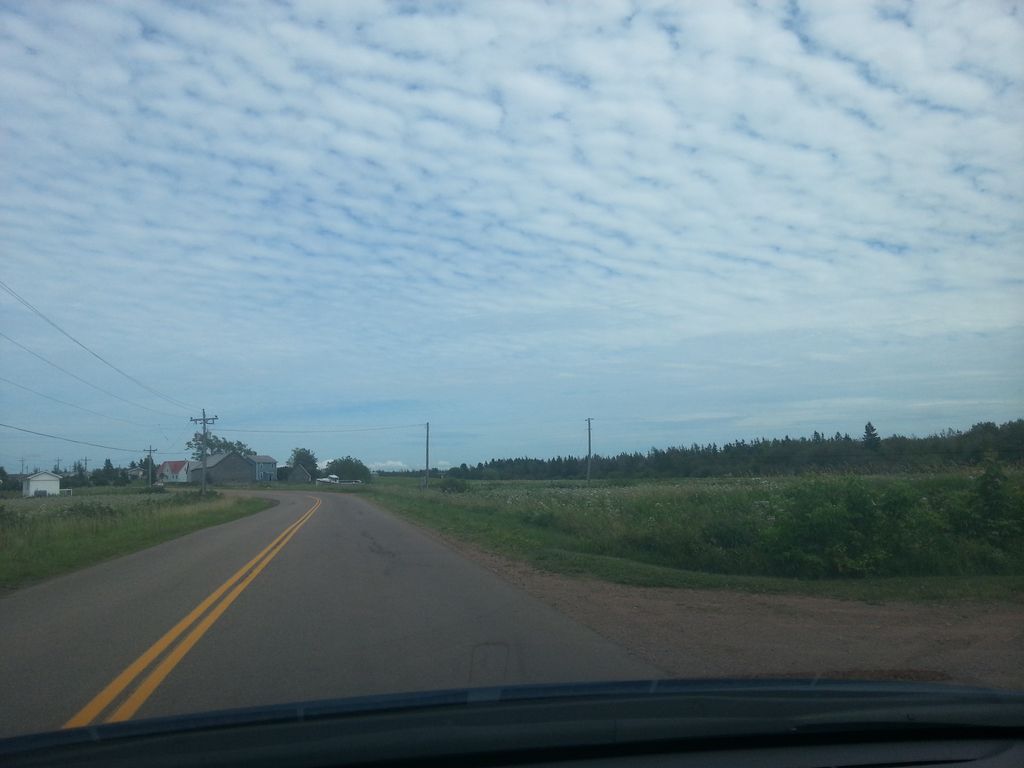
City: charlottetown